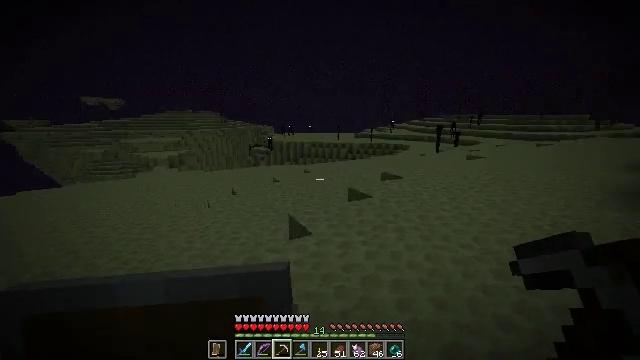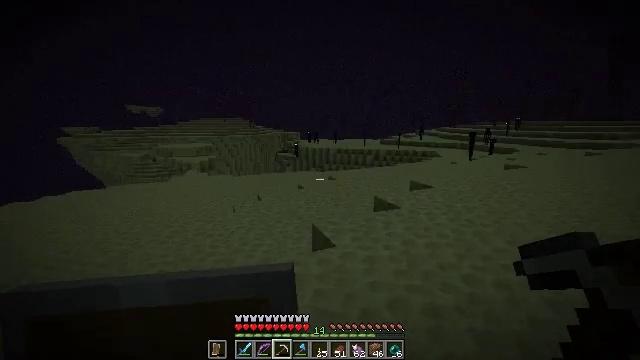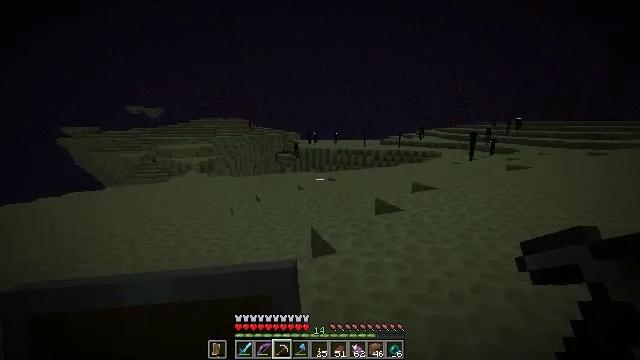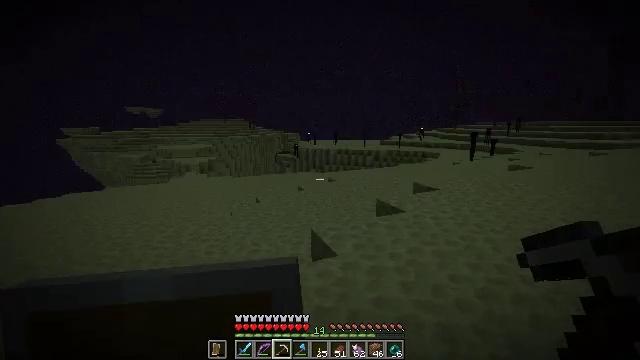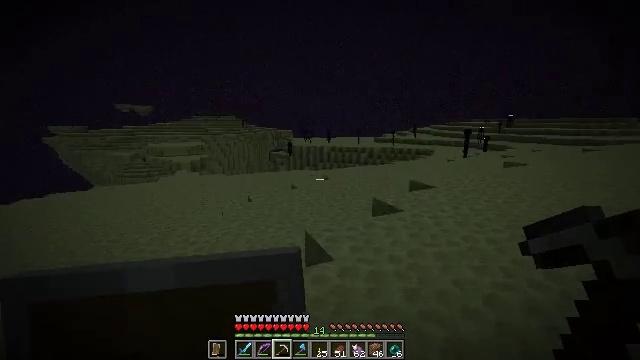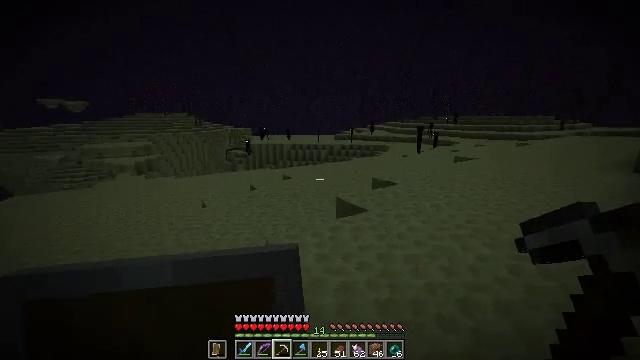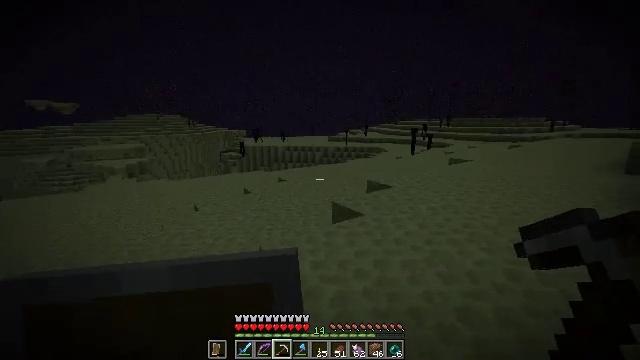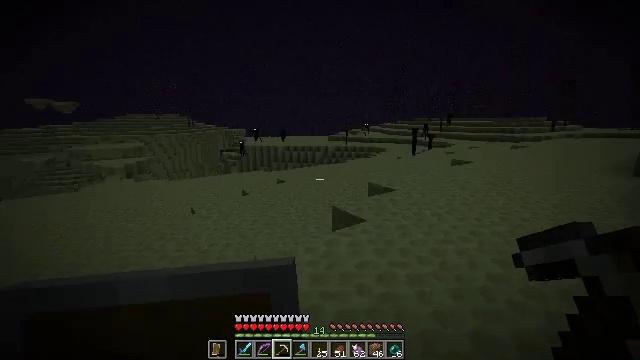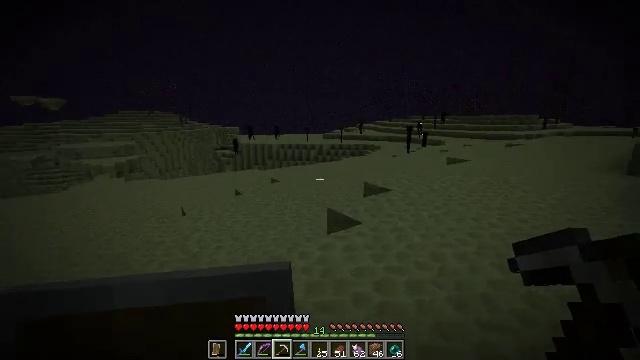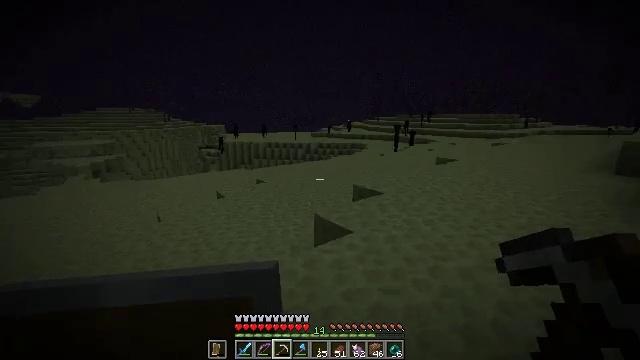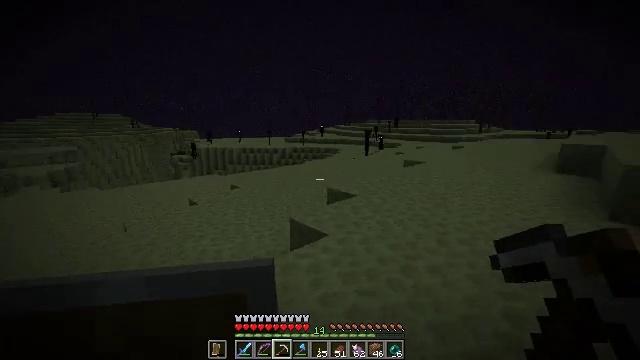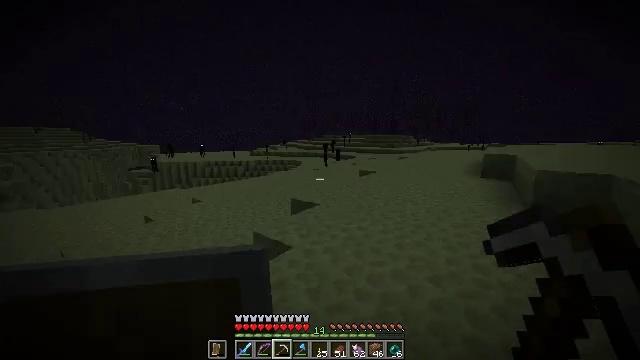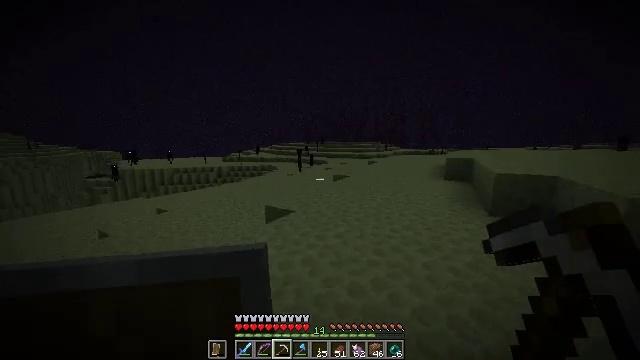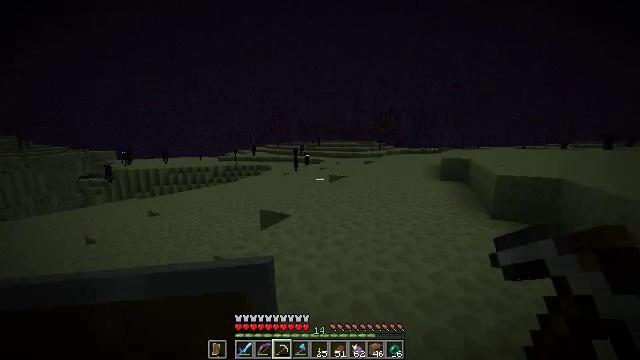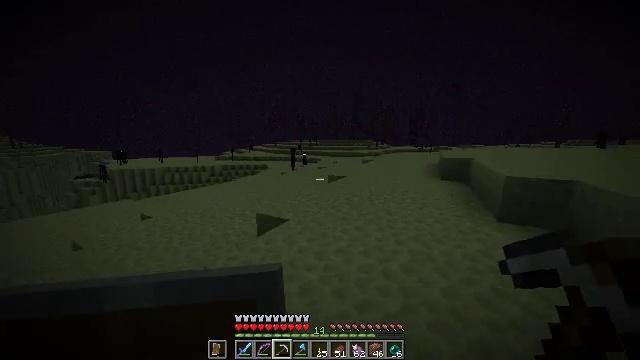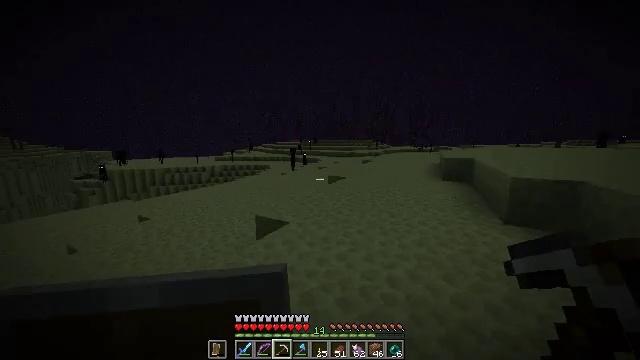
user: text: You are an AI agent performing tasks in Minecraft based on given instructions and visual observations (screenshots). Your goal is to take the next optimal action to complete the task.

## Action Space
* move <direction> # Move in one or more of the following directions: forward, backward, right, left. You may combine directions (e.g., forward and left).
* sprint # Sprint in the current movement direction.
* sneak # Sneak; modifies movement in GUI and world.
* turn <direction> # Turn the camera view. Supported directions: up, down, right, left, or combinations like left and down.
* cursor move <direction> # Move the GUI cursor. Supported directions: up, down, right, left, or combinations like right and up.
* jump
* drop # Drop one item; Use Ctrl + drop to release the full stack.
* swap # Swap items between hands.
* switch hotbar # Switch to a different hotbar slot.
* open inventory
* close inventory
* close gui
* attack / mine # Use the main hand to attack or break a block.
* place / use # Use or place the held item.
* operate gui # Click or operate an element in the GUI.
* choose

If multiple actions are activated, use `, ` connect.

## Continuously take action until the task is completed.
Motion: motion action
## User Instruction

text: Extract end stone with a pickaxe.
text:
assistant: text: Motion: move forward, turn left and up
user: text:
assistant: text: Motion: move forward
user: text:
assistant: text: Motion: move forward
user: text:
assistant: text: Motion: move forward, turn right
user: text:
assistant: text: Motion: move forward, turn right
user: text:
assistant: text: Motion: move forward, turn right
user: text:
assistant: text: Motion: move forward
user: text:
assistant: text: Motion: move forward, turn right
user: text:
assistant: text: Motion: move forward, sprint, turn right
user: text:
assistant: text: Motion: move forward, sprint, turn right
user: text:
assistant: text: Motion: move forward, sprint, turn right and up
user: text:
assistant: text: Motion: move forward, turn right and up
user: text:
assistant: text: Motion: move forward, turn right
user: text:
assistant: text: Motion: move forward
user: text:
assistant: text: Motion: move forward
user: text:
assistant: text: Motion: move forward
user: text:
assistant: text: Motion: move forward
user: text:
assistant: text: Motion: move forward
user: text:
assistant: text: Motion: move forward
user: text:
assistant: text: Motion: move forward
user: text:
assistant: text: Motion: move forward, turn right
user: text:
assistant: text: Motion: move forward, turn right
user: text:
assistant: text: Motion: move forward, turn right
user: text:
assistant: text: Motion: move forward, sprint
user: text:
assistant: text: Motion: move forward, sprint
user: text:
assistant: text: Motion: move forward, sprint
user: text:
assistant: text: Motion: move forward, sprint
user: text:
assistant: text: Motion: move forward
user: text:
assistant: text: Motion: move forward
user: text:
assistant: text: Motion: move forward, turn right